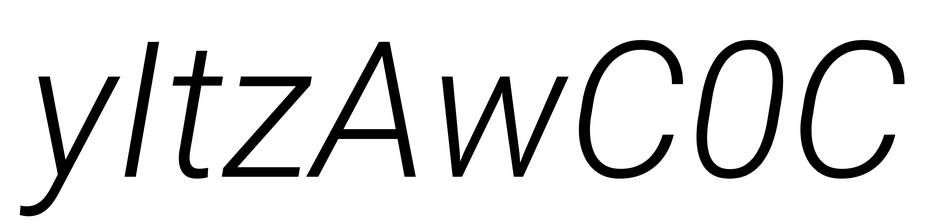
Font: Roboto-Italic_Light_Italic